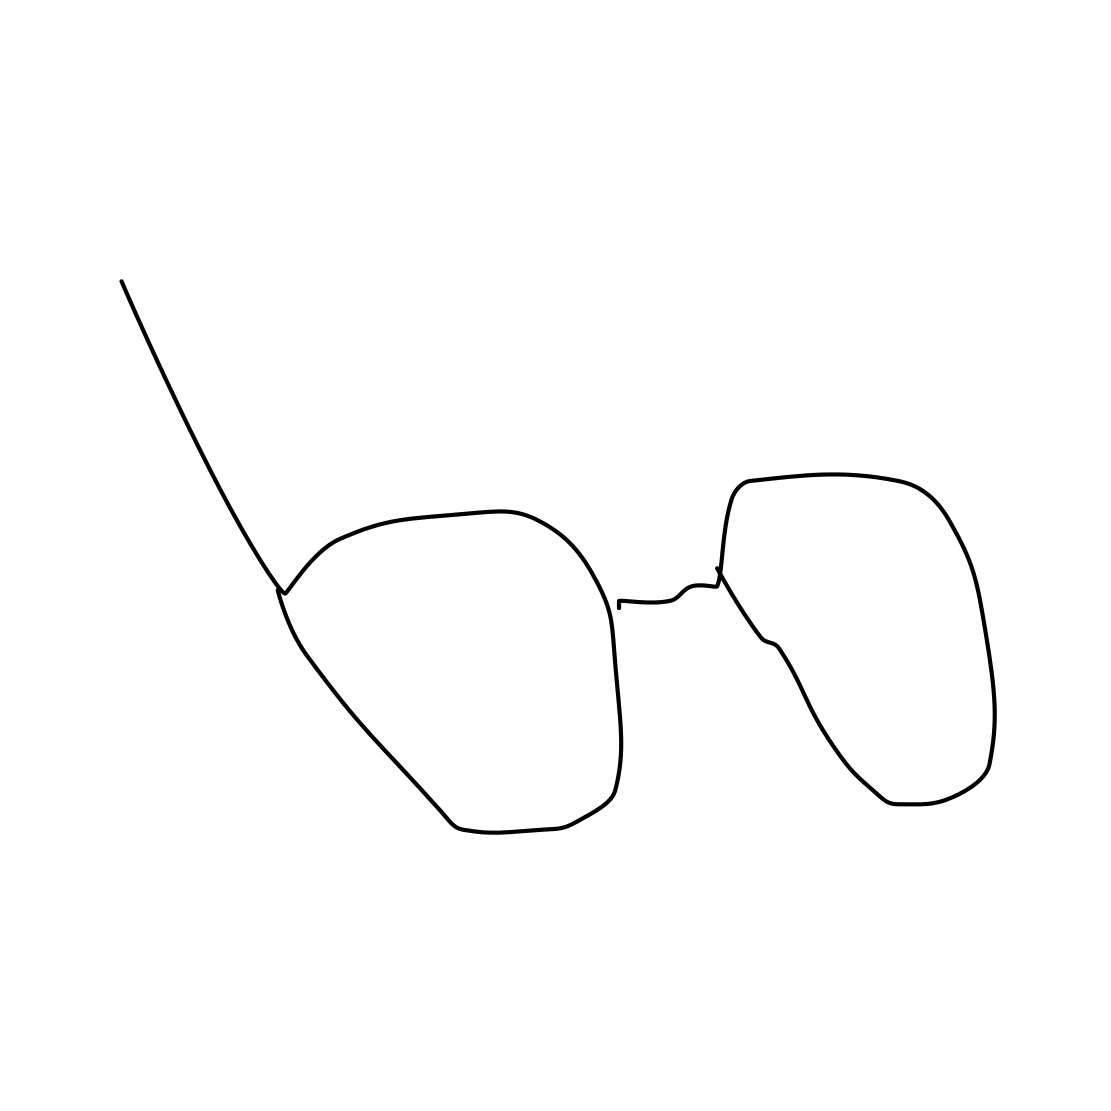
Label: eyeglasses